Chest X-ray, PA view. Patient: 28 years old, sex M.
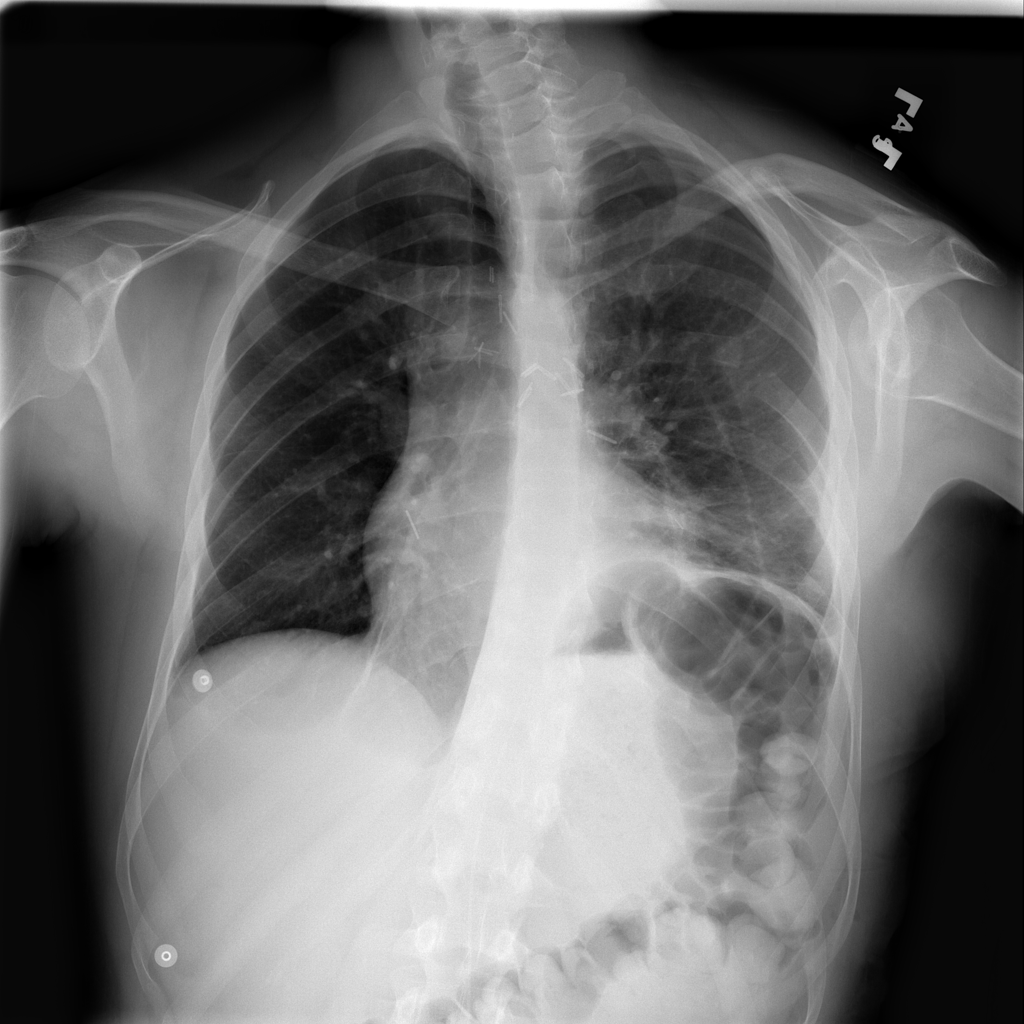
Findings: Atelectasis